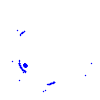
Particle: pion